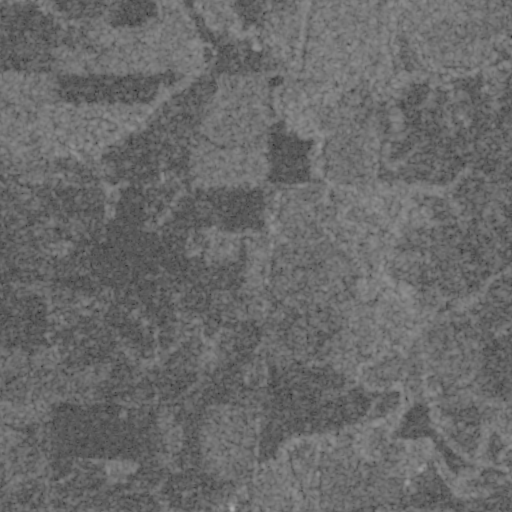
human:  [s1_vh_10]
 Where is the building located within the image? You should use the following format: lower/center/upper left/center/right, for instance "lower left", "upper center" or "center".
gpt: The building is located in the lower right of the image.
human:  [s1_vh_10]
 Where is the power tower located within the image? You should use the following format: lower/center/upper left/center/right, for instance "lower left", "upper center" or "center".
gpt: There is no power tower in the image.

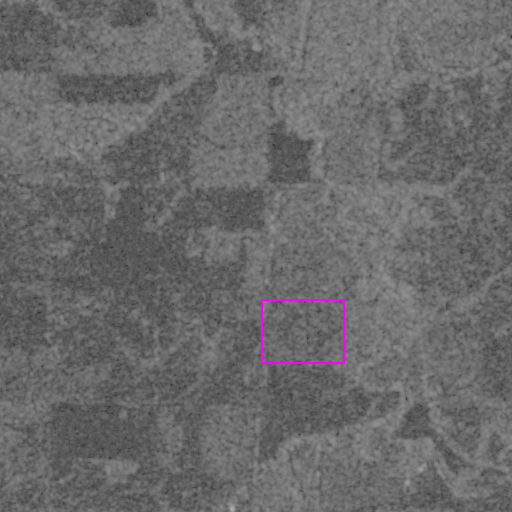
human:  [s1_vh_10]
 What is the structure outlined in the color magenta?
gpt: The structure outlined in magenta is a crop field.
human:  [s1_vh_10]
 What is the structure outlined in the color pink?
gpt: There is no pink outline.